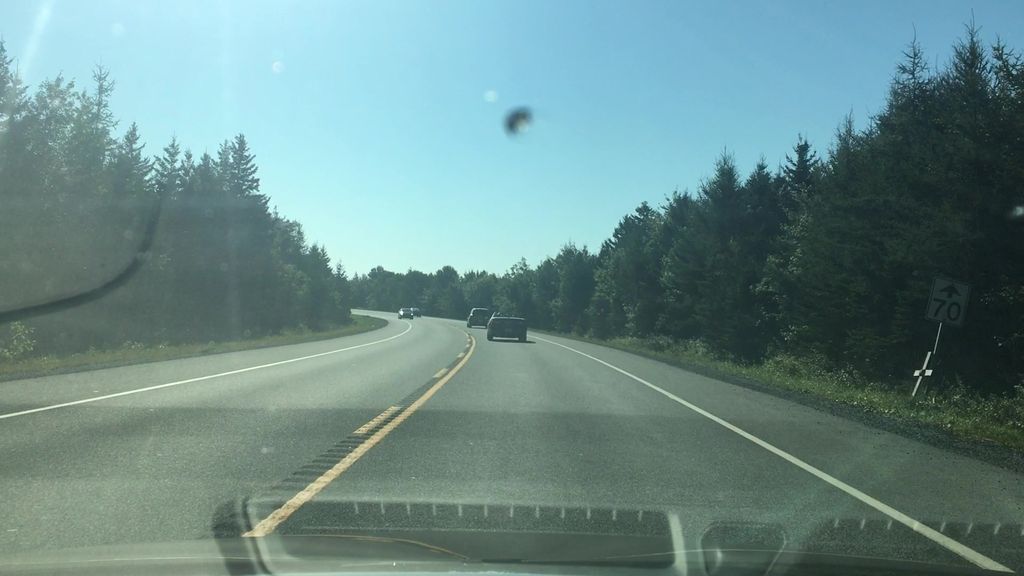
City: halifax